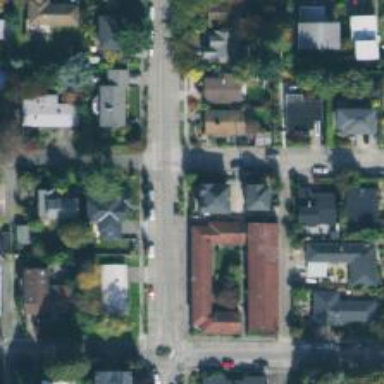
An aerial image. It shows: Residential road with separate sidewalk.